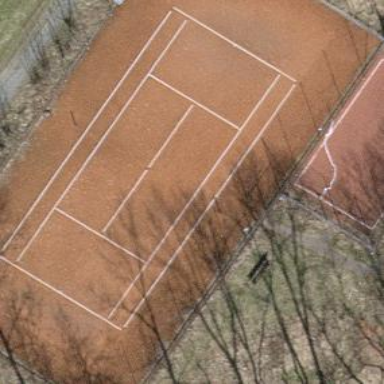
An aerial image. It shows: Tennis court in leisure pitch.